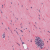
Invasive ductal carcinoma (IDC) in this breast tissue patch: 0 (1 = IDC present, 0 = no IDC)